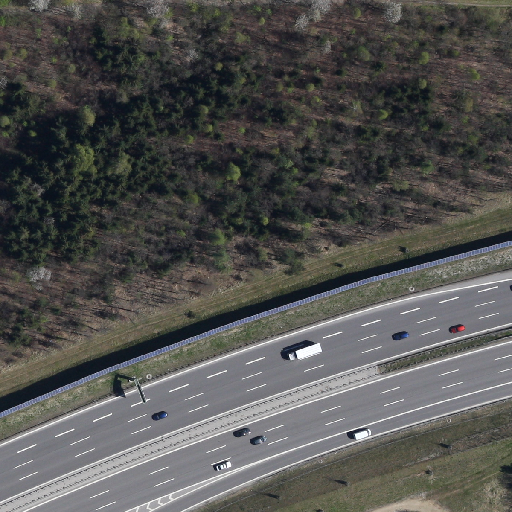
Referring expression: car driving on the road